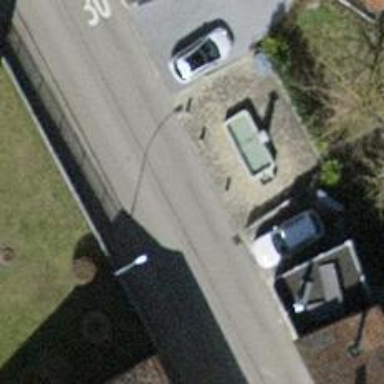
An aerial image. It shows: Fountain.